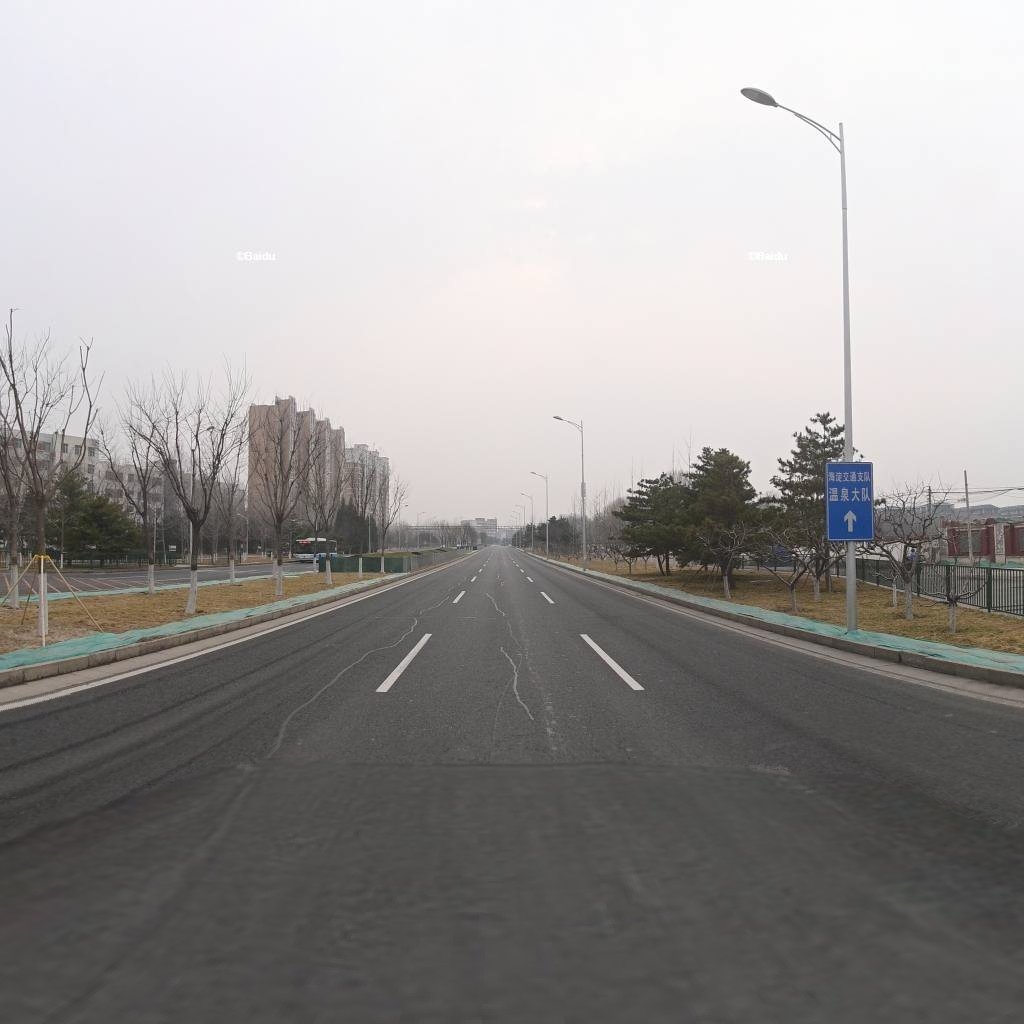
Region: Haidian
Road damage annotations: longitudinal patch, longitudinal patch, longitudinal patch, longitudinal patch, longitudinal patch